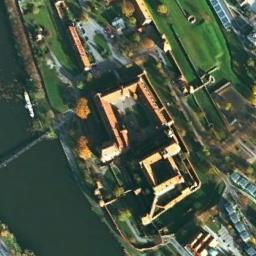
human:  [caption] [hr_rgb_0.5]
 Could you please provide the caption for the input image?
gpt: Several buildings of different shapes are in the palace .

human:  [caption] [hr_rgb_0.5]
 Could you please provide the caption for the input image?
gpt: The palace is on the grass next to the water .

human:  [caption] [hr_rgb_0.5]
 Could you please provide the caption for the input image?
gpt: One side of the palace is the road and the other side is lush woods .

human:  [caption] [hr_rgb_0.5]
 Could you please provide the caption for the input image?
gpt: The brown palace has some parks and palaces and a river is next to the palace .

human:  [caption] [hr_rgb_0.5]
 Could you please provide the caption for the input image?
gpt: There are some green lawns and a river beside the brown palace .